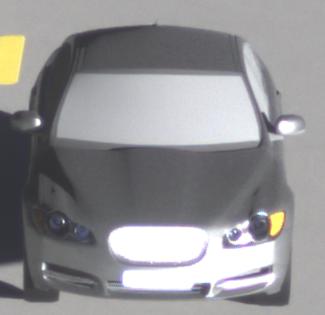
Make: Jaguar
Model: XF 3.0 V6
Detailed model: XF (X250) Limousine
Model produced from: 2010/02
Model produced until: 2010/10
Doors: 4
Color: gray
Road condition: wet road
Daytime: sunrise or sunset
Contrast: low contrast